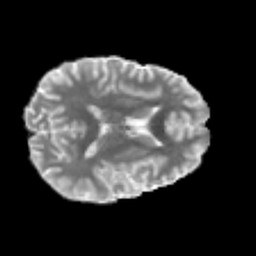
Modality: MD
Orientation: axial
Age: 19
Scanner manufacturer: philips
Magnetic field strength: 3 T
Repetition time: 8.573 s
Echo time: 0.1268 s